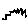
Label: zigzag